Question: I'm trying to print the data retrieved from the database on a list view. For a while my application print for each data in the database, a row on the list view. So if there are 10 data in the database, the app prints 10 rows, corresponding to each row of the database. Here is a view of how it is being printed.
The new image of how it looks now:

But, it is not printing the data as I want. I want to print a column of the row in a specific text view, but it doesnt show anything.
So the activity RatedCalss calls the method 'selectTopCalls()' and makes a List receive the list that this method returns. And then I pass this list to the listAdapter.
Well I have this activity named :
'''
public class RatedCalls extends Activity {
private static final String LOG_TAG = "RatedCalls";
private CallDataHelper cdh;
private ListView listview;
private ArrayList<String> ratedCallsList;
private MyListAdapter listAdapter;
private View view;
/** Called when the activity is first created. */
@Override
public void onCreate(Bundle savedInstanceState) {
super.onCreate(savedInstanceState);
setContentView(R.layout.main);
Log.i(LOG_TAG, "calling from onCreate()");
cdh = new CallDataHelper(this);
startService(new Intent(this, RatedCallsService.class));
setBasicContent();
}
public void setBasicContent() {
listview = (ListView) findViewById(R.id.list_view);
ratedCallsList = this.cdh.selectTopCalls();
Log.i(LOG_TAG, "ratedCallsList size: " + ratedCallsList.size());
listAdapter = new MyListAdapter(this, this, R.id.list_view, ratedCallsList);
listview.setAdapter(listAdapter);
}
}
'''
I have this class, a ListAdapter class named :
'''
public class MyListAdapter extends ArrayAdapter { //--CloneChangeRequired
private ArrayList mList;
private Context mContext;
private Activity mActivity;
private int selectedPos = -1; // init value for not-selected
private ArrayList<String> ratedCallsList;
private CallDataHelper cdh;
public void setSelectedPosition(int pos){
selectedPos = pos;
notifyDataSetChanged();
}
public int getSelectedPosition(){
return selectedPos;
}
public MyListAdapter(Context context, Activity activity, int textViewResourceId, ArrayList list) {
super(context, textViewResourceId, list);
this.mList = list;
this.mContext = context;
this.mActivity = activity;
}
public View getView(int position, View convertView, ViewGroup parent){
View view = convertView;
try{
if (view == null) {
LayoutInflater vi = (LayoutInflater) mContext.getSystemService(Context.LAYOUT_INFLATER_SERVICE);
view = vi.inflate(R.layout.list_item, null); // --CloneChangeRequired(list_item)
}
// setting STRIP BG
if(position == selectedPos){
view.findViewById(R.id.rlt_main).setBackgroundColor( Color.rgb(062, 076, 120) );
}else if(position%2==0){
view.findViewById(R.id.rlt_main).setBackgroundColor( Color.rgb(226, 231, 239) );
}else{
view.findViewById(R.id.rlt_main).setBackgroundColor( Color.rgb(200, 210, 223) );
}
setViews(position, view);
}catch(Exception e){
//Log.i(MyListAdapter.class.toString(), e.getMessage());
}
return view;
}
public void setViews(int position, View view) {
cdh = new CallDataHelper(mContext);
if(mContext.getClass().equals((RatedCalls.class))){
ratedCallsList = this.cdh.selectTopCalls();
Log.i("MYLISTADAPTER", "size " + ratedCallsList.size());
if (ratedCallsList != null) {
((TextView) view.findViewById(R.id.contact_name)).setText(ratedCallsList.get(0));
((TextView) view.findViewById(R.id.phone_number)).setText(ratedCallsList.get(1));
((TextView) view.findViewById(R.id.duration)).setText(ratedCallsList.get(2));
((TextView) view.findViewById(R.id.date)).setText(ratedCallsList.get(3));
}
}else if(mContext.getClass().equals(RatedContacts.class)){
final PublishersBO listPublisher = (PublishersBO) mList.get(position);
if (listPublisher != null) {
//--setting list_item views
((TextView) view.findViewById(R.id.contact_name)).setText(listPublisher.getName());
((TextView) view.findViewById(R.id.phone_number)).setText(listPublisher.getEmail());
//--onClickListener
view.setOnClickListener(new OnClickListener() {
public void onClick(View arg0) {
Intent myIntent = new Intent(mContext,RatedContacts.class);
myIntent.putExtra("NAME", listPublisher.getName());
myIntent.putExtra("ACTIVITY_NAME", mContext.getClass().toString());
mContext.startActivity(myIntent);
mActivity.finish();
}
});
}
}
}
}
'''
The method that retrieve the data from the database is in a separated class that deals with SQLite function. This is the method:
'''
public ArrayList<String> selectTopCalls() {
ArrayList<String> list1 = new ArrayList<String>();
Cursor cursor = this.db.query(TABLE_NAME, null, null, null, null, null,
"duration desc");
if (cursor.moveToFirst()) {
do {
//if (cursor.getString(2) != "") {
cdObj = new CallData();
list1.add(cursor.getString(2));
list1.add(cursor.getString(4));
list1.add(cursor.getString(5));
list1.add(cursor.getString(6));
} while (cursor.moveToNext());
}
if (cursor != null && !cursor.isClosed()) {
cursor.close();
}
return list1;
}
'''
And here is the xml file for the view named :
'''
<RelativeLayout
xmlns:android="http://schemas.android.com/apk/res/android"
android:layout_width="fill_parent"
android:layout_height="67px"
android:id="@+id/rlt_main"
android:layout_toRightOf="@+id/iv_forward">
<ImageView
android:layout_width="wrap_content"
android:layout_height="wrap_content"
android:layout_centerVertical="true"
android:id="@+id/iv_forward"
android:src="@drawable/icon"
android:layout_alignParentLeft="true">
</ImageView>
<TextView
android:layout_height="wrap_content"
android:layout_width="fill_parent"
android:id="@+id/phone_number"
android:layout_alignParentBottom="true"
android:layout_toRightOf="@+id/iv_forward"
android:layout_alignBottom="@+id/iv_forward">
</TextView>
<TextView
android:layout_height="wrap_content"
android:layout_width="wrap_content"
android:id="@+id/duration"
android:layout_alignBottom="@+id/phone_number"
android:layout_alignRight="@+id/phone_number"
>
</TextView>
<TextView
android:layout_height="wrap_content"
android:layout_width="wrap_content"
android:id="@+id/date"
android:layout_alignBottom="@+id/contact_name"
android:layout_alignRight="@+id/contact_name"
>
</TextView>
<TextView
android:layout_height="wrap_content"
android:layout_width="fill_parent"
android:id="@+id/contact_name"
android:textSize="20px"
android:layout_toRightOf="@+id/iv_forward"
android:layout_alignParentTop="true">
</TextView>
'''
So I'd like to print the data in the text views in the activity, but I dont know where to set the text, in what class, if in the MyListAdapter class or if in the activity.
Thanks.
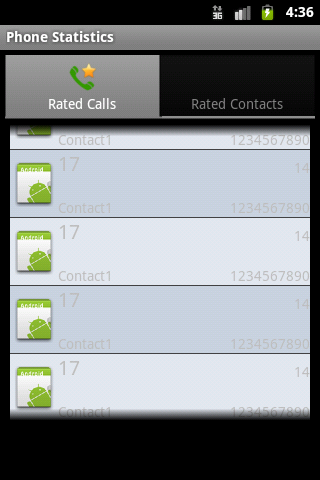
Answer: I have made few changes to your code, check here,
<URL>
Thanks.........